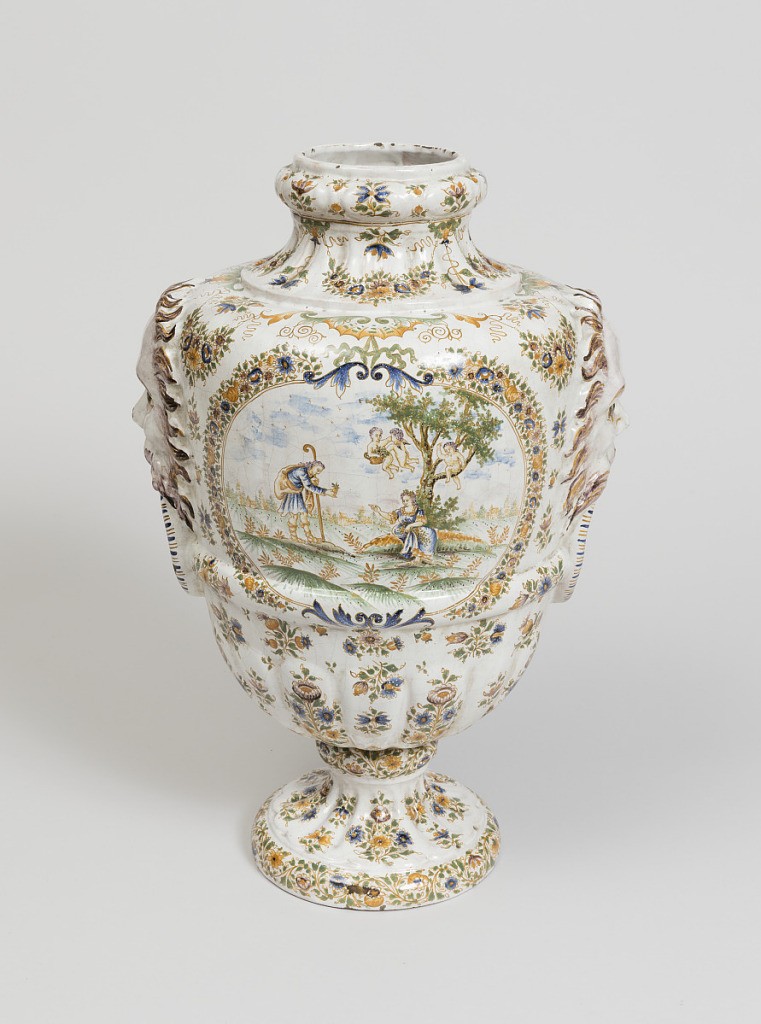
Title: Urn
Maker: Olérys-Laugier Factory, France, founded 1738
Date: ca. 1750
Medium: Tin-glazed earthenware
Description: One of pair. Floral swag and posy decoration, cartouches with mythical scenes of figures and animals in landscapes. Bearded mascaron with faux bail handle in mouth in sculptural relief on sides. Creamy glaze.